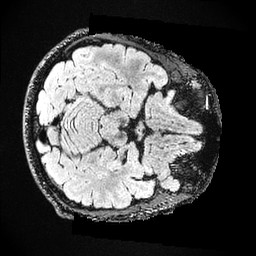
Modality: FLAIR
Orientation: axial
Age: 33
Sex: male
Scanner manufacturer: ge
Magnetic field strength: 3 T
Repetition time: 4.802 s
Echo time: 0.1163 s